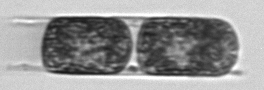
Label: Hemiaulus